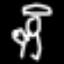
Label: angel